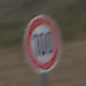
Verkehrszeichen: Geschwindigkeit100
Umgebung: Outdoor, Nature
Tageszeit: Midday
Wetter: PartlyCloudy
Licht: Natural
Jahreszeit: NotSpecified
Kontrast: LowContrast